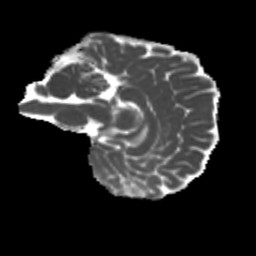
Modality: MD
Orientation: sagittal
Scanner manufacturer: siemens
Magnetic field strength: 3 T
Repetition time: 4 s
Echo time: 0.0594 s